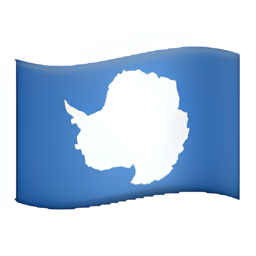
Name: flag for antarctica
Emoji: 🇦🇶
Group: Flags
Sub-group: country-flag